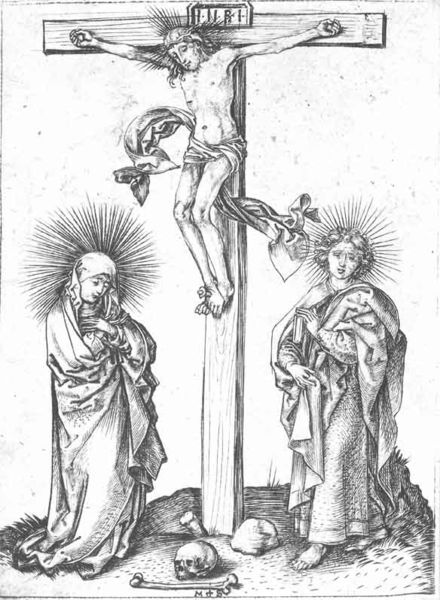
Titel: Christus am Kreuz
Künstler: Martin Schongauer
Standort: Karlsruhe
Institution: Staatliche Kunsthalle Karlsruhe
Schlagwörter: berg, fuß, mann, weiß, frauen, sand, grau, holz, schwarz, zeichnung, gras, tuch, falten, gesicht, johannes, schädel, stein, tod, tot, trauer, gewand, kelch, mantel, gewänder, mutter, locken, engel, füße, schrift, grafik, wehen, tafel, inschrift, faltenwurf, nagel, nägel, knochen, lendentuch, buch, kreuz, strahlen, barfuß, druck, druckgrafik, radierung, stich, lithografie, schlange, bleistift, beten, gebet, kranz, schein, heiligenschein, totenkopf, nimbus, christus, jesus, kreuzigung, leid, kruzifix, heilige, märtyrer, gedenken, jünger, heilig, maria, kupferstich, magdalena, totenschädel, maria magdalena, mutter gottes, tunika, christentum, auferstehung, josef, joseph, heiligenbild, kreuznimbus, strahlenkranz, inri, kruzifixus, maia, memoria, totenkpf, fruen, oreol, golgatah, knoche, nimubs, kalarienberg, kreinz, imri, oreal, magndalene, srahlenkranz